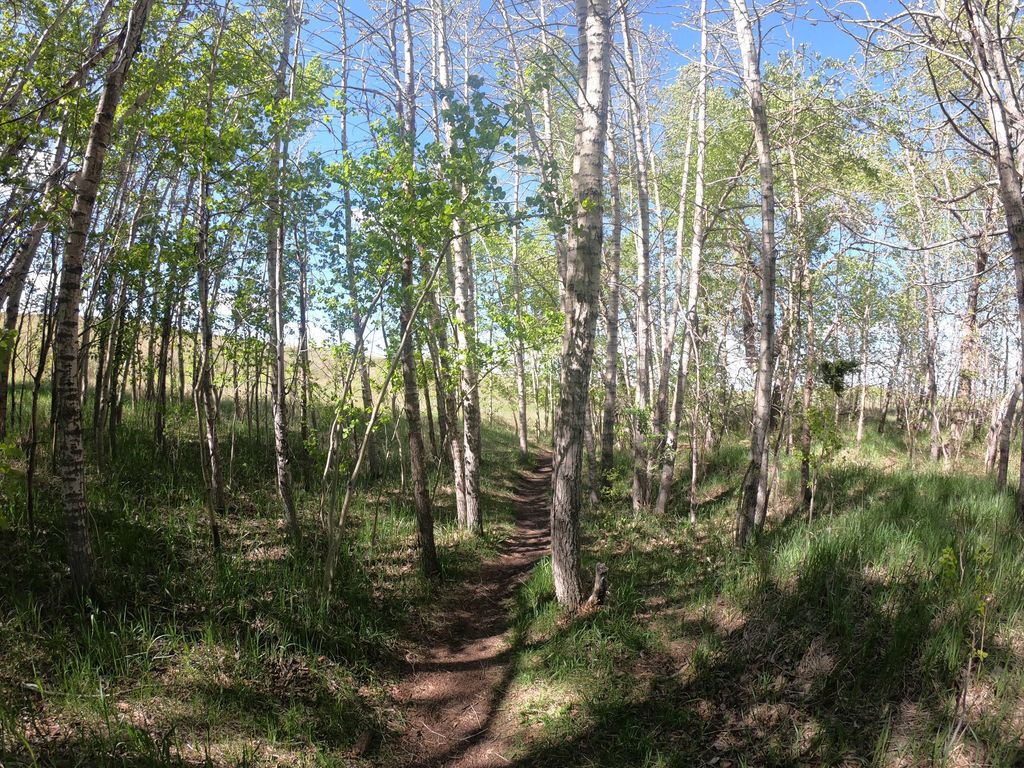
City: calgary